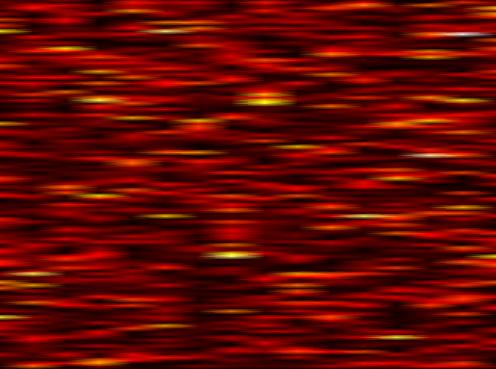
Label: FOFDM